Field crop: tomato
Growth stage: 2
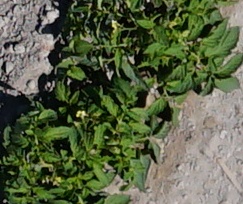
Species: tomato